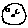
Label: moon